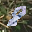
Label: 8